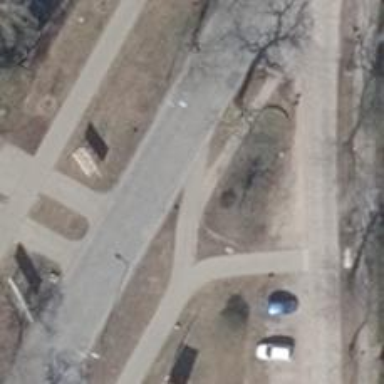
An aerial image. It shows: Sidewalk.